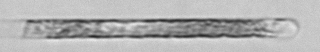
Label: Rhizosolenia